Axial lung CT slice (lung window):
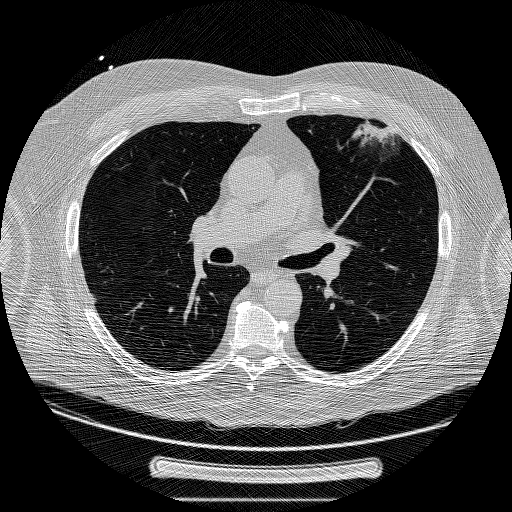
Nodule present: yes
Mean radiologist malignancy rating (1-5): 5